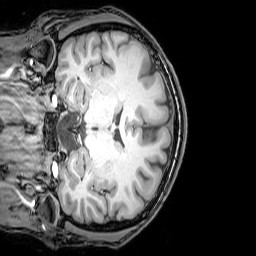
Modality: T1w
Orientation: coronal
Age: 26
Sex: male
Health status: healthy
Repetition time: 0.081 s
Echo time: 0.037 s